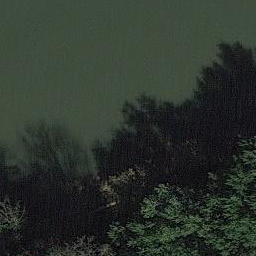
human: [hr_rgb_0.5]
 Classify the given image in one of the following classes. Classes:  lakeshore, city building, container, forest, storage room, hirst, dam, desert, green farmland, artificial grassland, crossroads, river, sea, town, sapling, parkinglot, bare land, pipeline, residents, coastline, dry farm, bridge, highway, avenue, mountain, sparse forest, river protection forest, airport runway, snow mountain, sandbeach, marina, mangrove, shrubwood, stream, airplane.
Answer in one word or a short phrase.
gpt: river protection forest